Question: So I was duplicating the new iOS7 photo app icon using SVG blends, and got to something that looks good in IE10, Chrome 27 and Safari 6, but doesn't display at all in Firefox. Am I missing an obvious XML incantation? (Also - this code seems very verbose - if there are any suggestions on abbreviating this list, that would be great)
'''
<svg width="500px" height="1000px" viewBox="0 <PHONE>" xmlns:xlink="http://www.w3.org/1999/xlink">
<defs>
<path id="orange" d="M200,50 a35 35 0 0 1 100 0 l0 100 a40 40 0 0 1 -100 0 z" fill="rgb(252,170,30)" />
<path id="yellow" transform="rotate(45 250 200)" d="M200,50 a35 35 0 0 1 100 0 l0 100 a35 35 0 0 1 -100 0 z" fill="rgb(242,229,0)"/>
<path id="green" transform="rotate(90 250 210)" d="M200,50 a35 35 0 0 1 100 0 l0 100 a35 35 0 0 1 -100 0 z" fill="rgb(181,213,74)" />
<path id="greenblue" transform="rotate(135 250 210)" d="M200,50 a35 35 0 0 1 100 0 l0 100 a35 35 0 0 1 -100 0 z" fill="rgb(104,193,159)" />
<path id="blue" transform="rotate(180 250 210)" d="M200,50 a35 35 0 0 1 100 0 l0 100 a35 35 0 0 1 -100 0 z" fill="rgb(112,178,226)" />
<path id="violet" transform="rotate(225 250 210)" d="M200,50 a35 35 0 0 1 100 0 l0 100 a35 35 0 0 1 -100 0 z" fill="rgb(166,141,197)" />
<path id="pink" transform="rotate(270 250 210)" d="M200,50 a35 35 0 0 1 100 0 l0 100 a35 35 0 0 1 -100 0 z" fill="rgb(213,135,172)" />
<path id="red" transform="rotate(315 250 210)" d="M200,50 a35 35 0 0 1 100 0 l0 100 a35 35 0 0 1 -100 0 z" fill="rgb(246,116,93)" />
<filter id="blendit">
<feImage xlink:href="#orange" x="0" y="0" result="1"/>
<feImage xlink:href="#yellow" x="0" y="0" result="2"/>
<feImage xlink:href="#green" x="0" y="0" result="3"/>
<feImage xlink:href="#greenblue" x="0" y="0" result="4"/>
<feImage xlink:href="#blue" x="0" y="0" result="5"/>
<feImage xlink:href="#violet" x="0" y="0" result="6"/>
<feImage xlink:href="#pink" x="0" y="0" result="7"/>
<feImage xlink:href="#red" x="0" y="0" result="8"/>
<feBlend mode="multiply" in="1" in2="2" result="12"/>
<feBlend mode="multiply" in="12" in2="3" result="123"/>
<feBlend mode="multiply" in="123" in2="4" result="1234"/>
<feBlend mode="multiply" in="1234" in2="5" result="12345"/>
<feBlend mode="multiply" in="12345" in2="6" result="123456"/>
<feBlend mode="multiply" in="123456" in2="7"result="<PHONE>"/>
<feBlend mode="multiply" in="<PHONE>" in2="8" result="FINAL"/>
<feColorMatrix type="hueRotate" values="0">
<animate attributeName="values" attributeType="XML" values="0; 0;180;360;360" dur="10s" repeatCount="indefinite"/>
</feColorMatrix>
</filter>
</defs>
<rect x="0" y="0" width="500" height="500" filter="url(#blendit)"/>
</svg>
'''
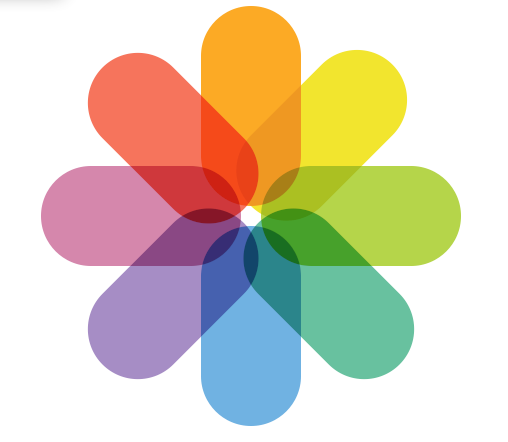
Answer: In Firefox feImage is only currently implemented for complete images and not for document fragments. See <URL>